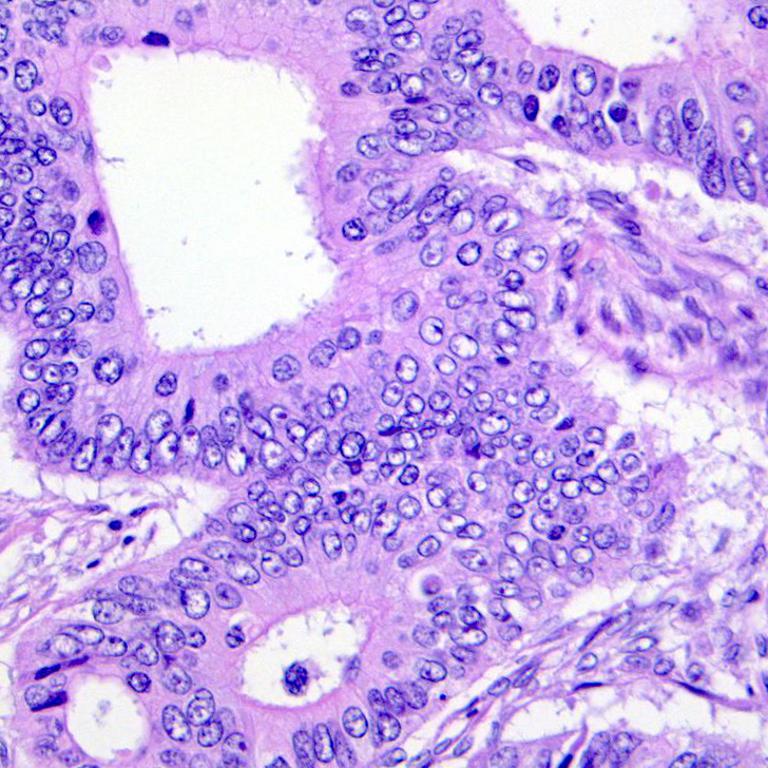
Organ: colon
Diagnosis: adenocarcinomas